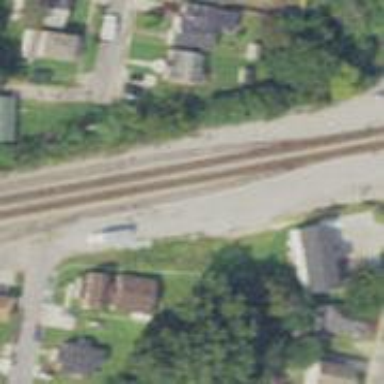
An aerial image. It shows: Railway siding with rails.